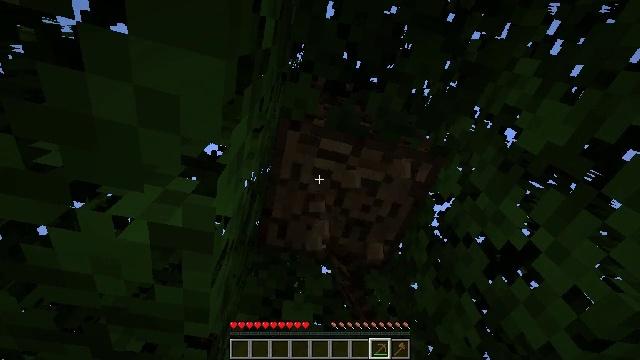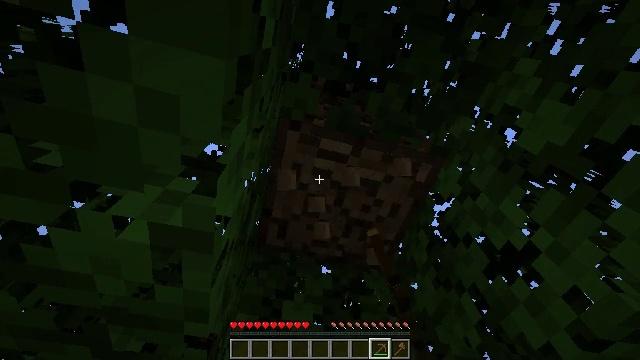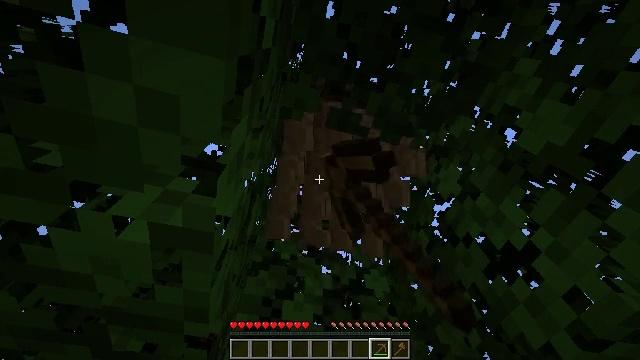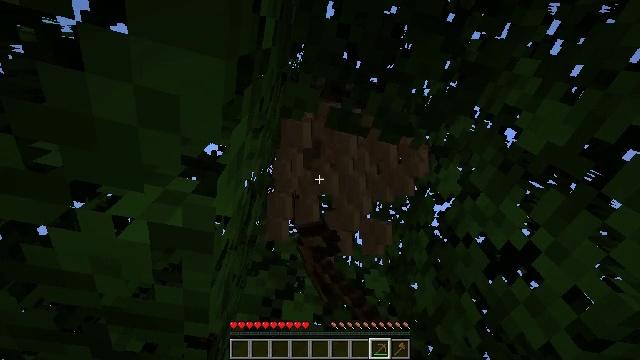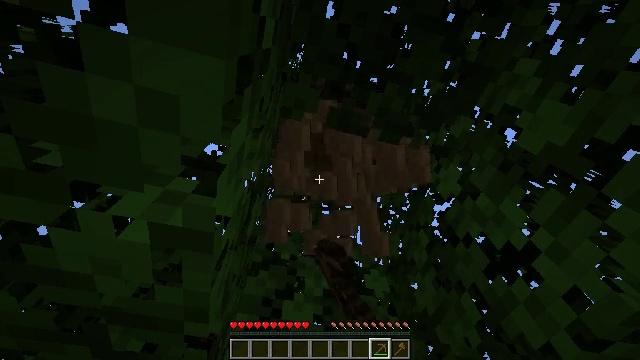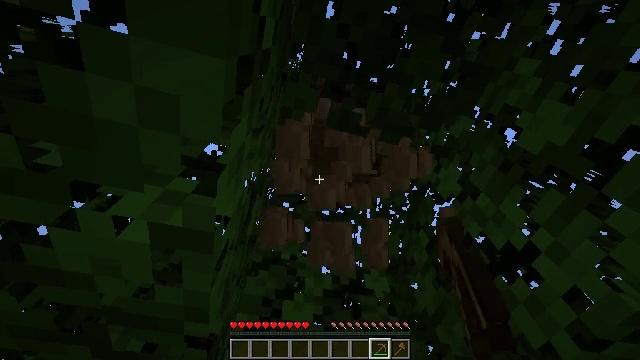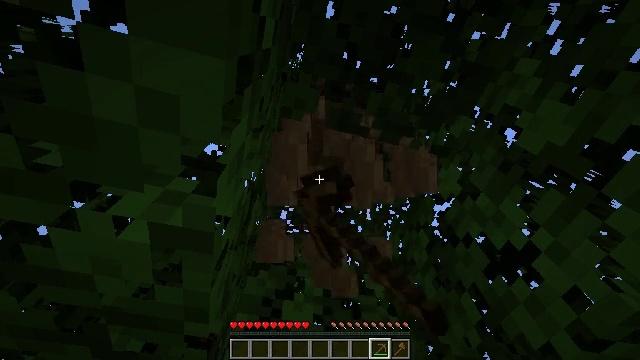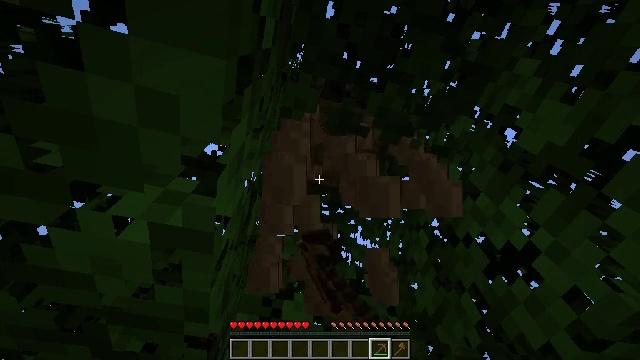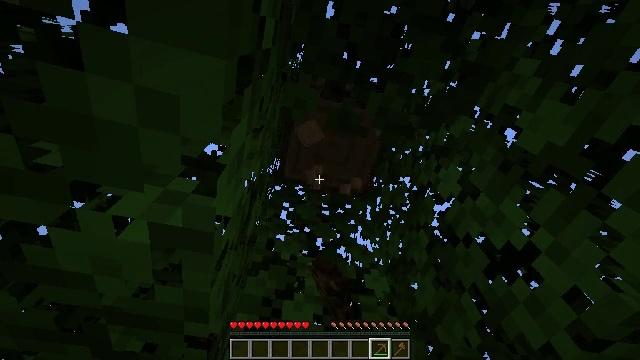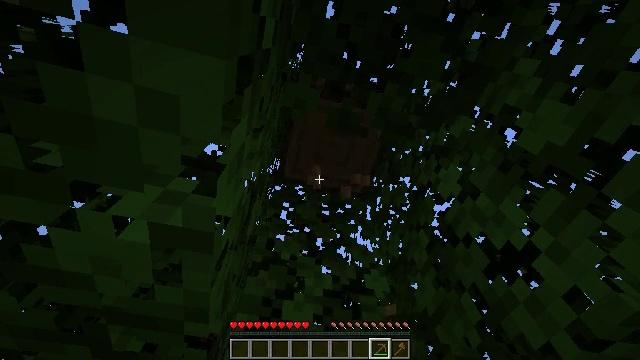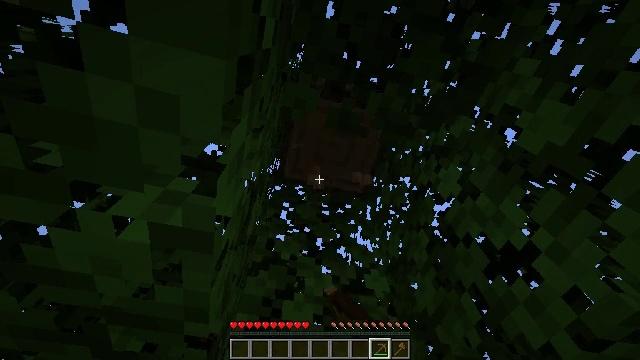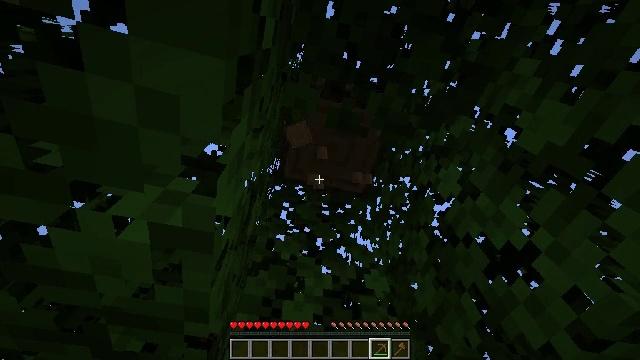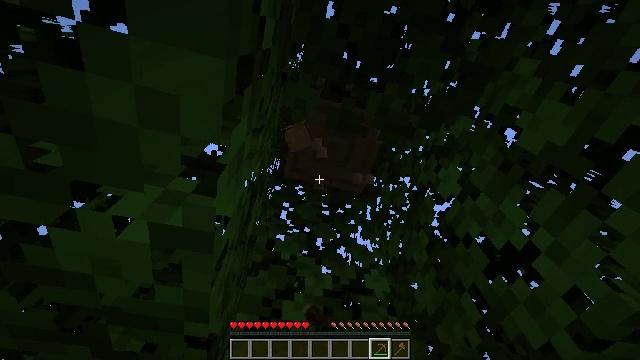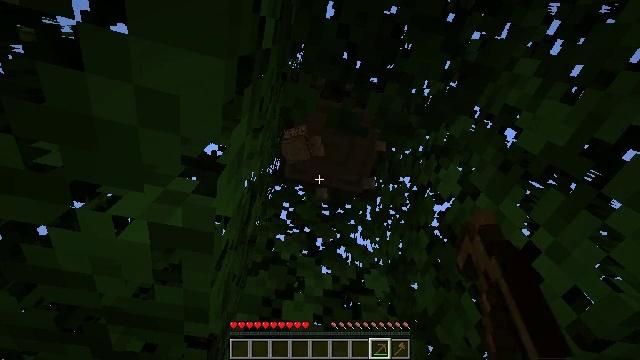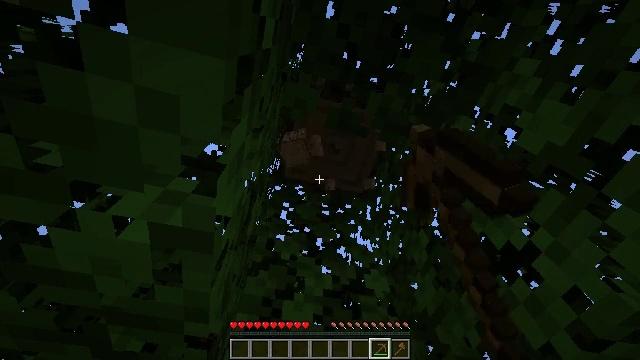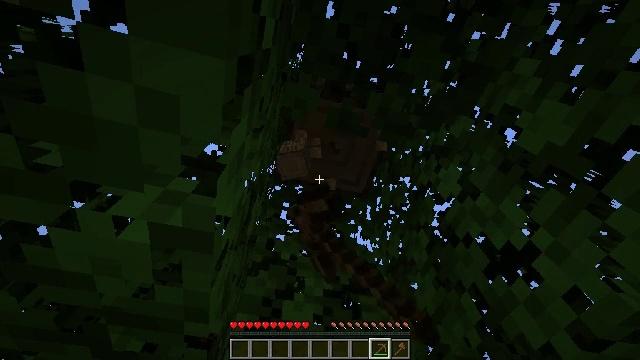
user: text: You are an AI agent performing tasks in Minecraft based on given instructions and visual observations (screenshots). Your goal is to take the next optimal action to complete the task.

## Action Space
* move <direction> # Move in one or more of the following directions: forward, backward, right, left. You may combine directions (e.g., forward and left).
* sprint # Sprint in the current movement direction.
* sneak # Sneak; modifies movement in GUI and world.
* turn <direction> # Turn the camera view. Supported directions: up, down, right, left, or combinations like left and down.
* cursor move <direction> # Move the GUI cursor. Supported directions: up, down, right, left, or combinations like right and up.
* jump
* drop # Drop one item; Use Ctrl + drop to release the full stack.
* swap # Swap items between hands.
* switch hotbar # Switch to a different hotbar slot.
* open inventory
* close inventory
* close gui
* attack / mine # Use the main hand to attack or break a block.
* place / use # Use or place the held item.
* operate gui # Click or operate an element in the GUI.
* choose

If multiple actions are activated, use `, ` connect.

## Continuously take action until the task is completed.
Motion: motion action
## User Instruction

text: Break the tree to get oak logs.
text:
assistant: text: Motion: attack / mine
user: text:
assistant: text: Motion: attack / mine
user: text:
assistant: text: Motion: attack / mine
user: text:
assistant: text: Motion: attack / mine
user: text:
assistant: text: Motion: attack / mine
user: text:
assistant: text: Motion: attack / mine
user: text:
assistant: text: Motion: attack / mine
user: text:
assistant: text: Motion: attack / mine
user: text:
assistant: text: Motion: attack / mine
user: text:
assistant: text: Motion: attack / mine
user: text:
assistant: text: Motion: attack / mine
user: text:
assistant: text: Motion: attack / mine
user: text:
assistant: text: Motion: attack / mine
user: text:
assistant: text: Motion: attack / mine
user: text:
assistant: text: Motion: attack / mine
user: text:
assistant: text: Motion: attack / mine
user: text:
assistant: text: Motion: attack / mine
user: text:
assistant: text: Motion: attack / mine
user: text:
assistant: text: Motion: attack / mine
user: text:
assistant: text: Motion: attack / mine
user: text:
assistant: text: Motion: attack / mine
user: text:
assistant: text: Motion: attack / mine
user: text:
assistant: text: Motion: attack / mine
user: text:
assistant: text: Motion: attack / mine
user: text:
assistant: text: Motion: attack / mine
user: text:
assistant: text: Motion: attack / mine
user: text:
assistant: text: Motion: attack / mine
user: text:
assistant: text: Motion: attack / mine
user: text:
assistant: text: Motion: attack / mine
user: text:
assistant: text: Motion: attack / mine